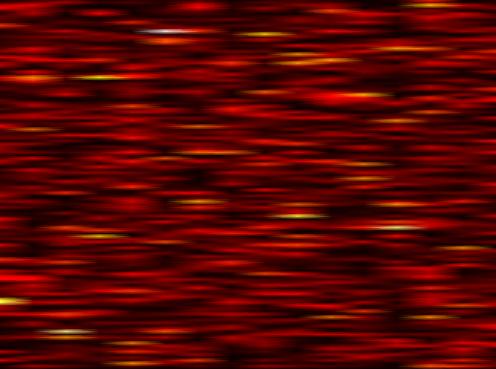
Label: UFMC